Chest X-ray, AP view. Patient: 60 years old, sex M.
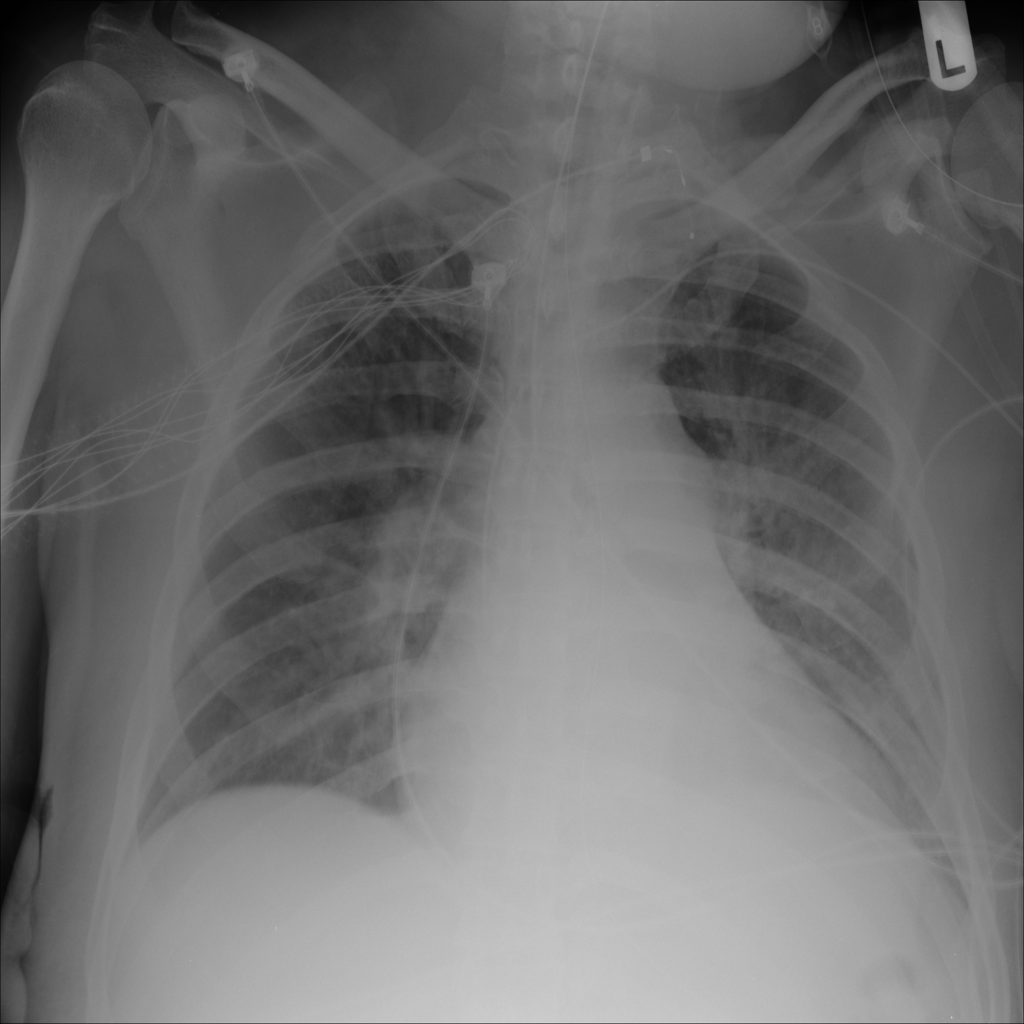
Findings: Atelectasis, Consolidation